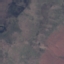
Land use / land cover class: HerbaceousVegetation